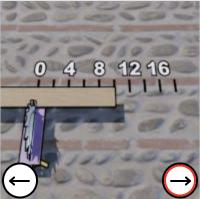
Task: length
Answer: 10
First scale value: 4.0